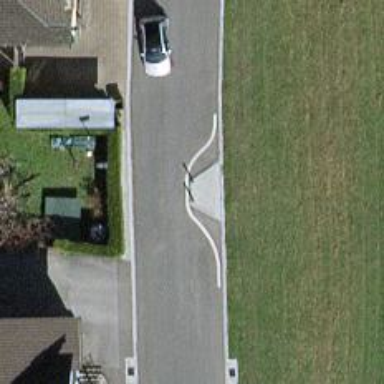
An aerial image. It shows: Chicane for traffic calming.